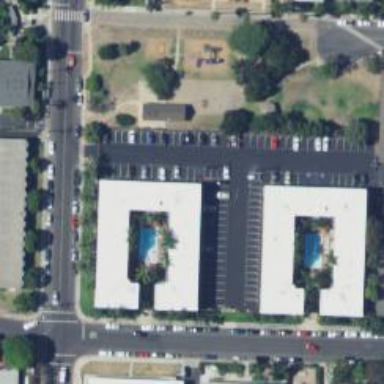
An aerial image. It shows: Parking area.